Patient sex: M
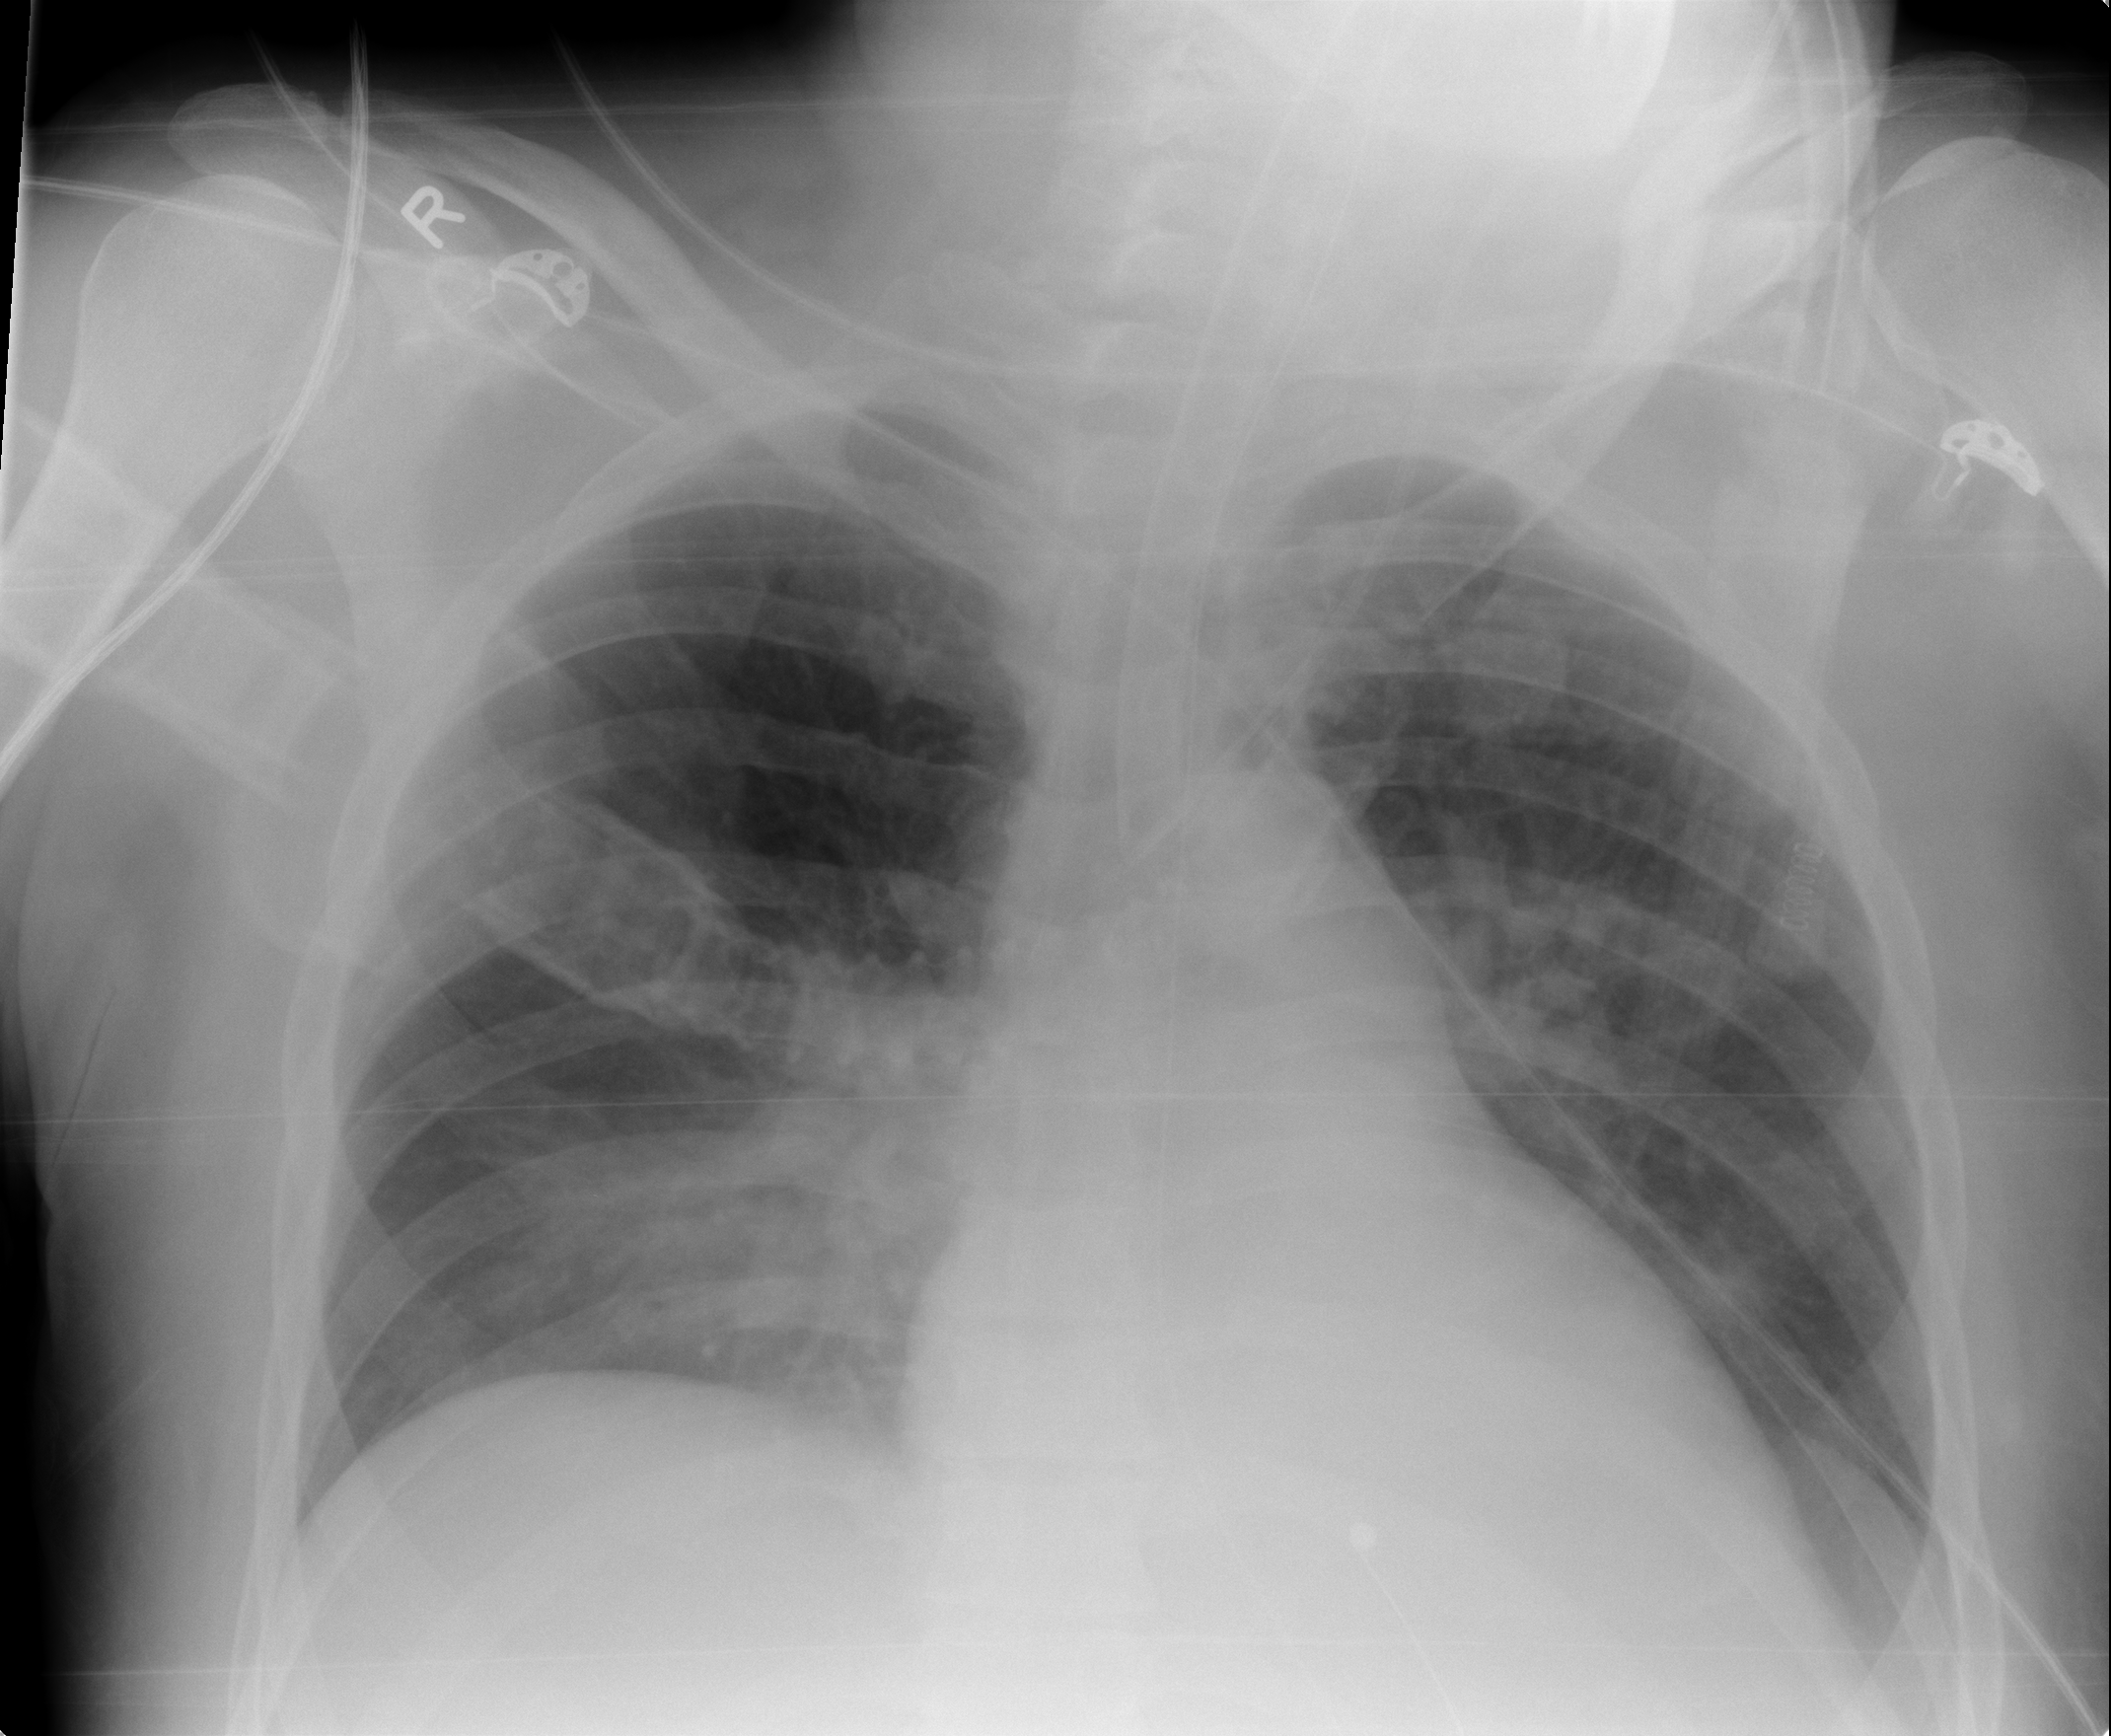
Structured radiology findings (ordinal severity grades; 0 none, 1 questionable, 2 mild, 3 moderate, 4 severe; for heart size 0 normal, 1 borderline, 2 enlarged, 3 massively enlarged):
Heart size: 0
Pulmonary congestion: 2
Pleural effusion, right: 0
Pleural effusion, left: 1
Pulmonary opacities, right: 0
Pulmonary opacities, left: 0
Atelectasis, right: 0
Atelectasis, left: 2